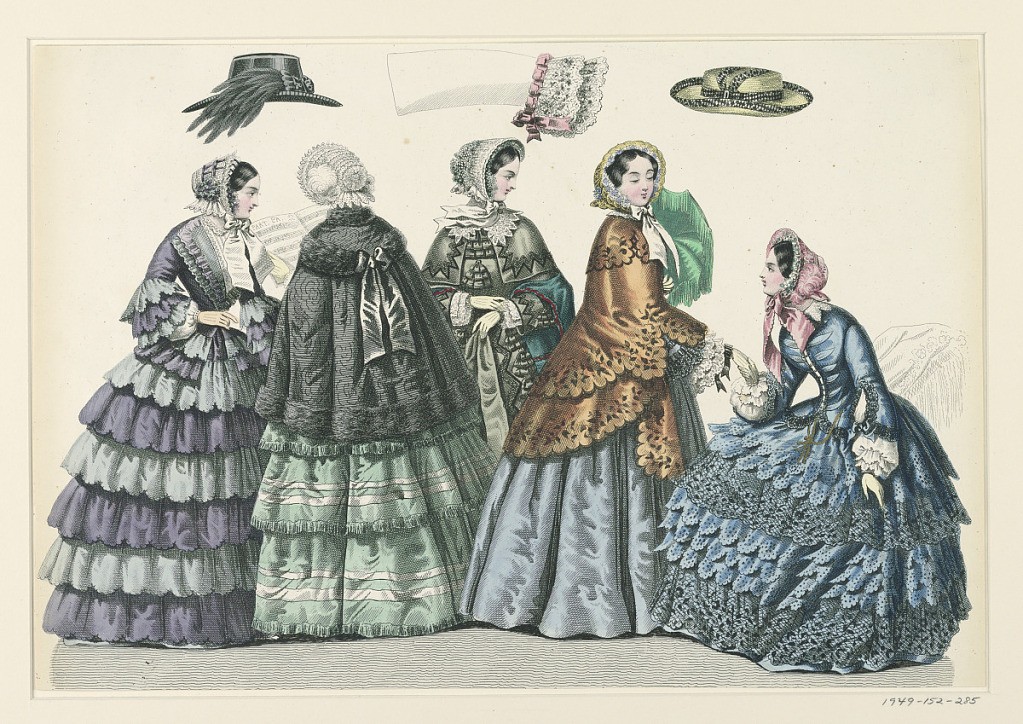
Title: Fashion Plate with Ladies' Headwear
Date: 19th century
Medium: Hand-colored engraving on paper
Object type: Print
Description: Fashion Plate with Ladies' Headwear.